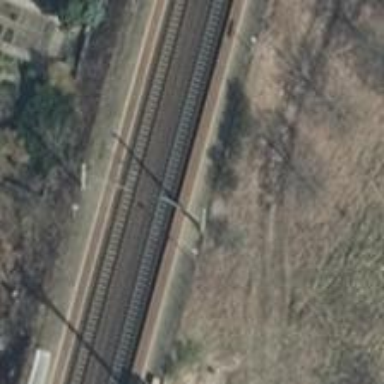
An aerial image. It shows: Railway halt station for public transport.